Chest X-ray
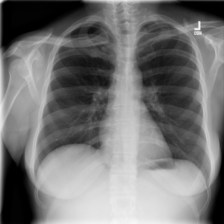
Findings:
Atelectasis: negative
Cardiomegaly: negative
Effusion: negative
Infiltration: negative
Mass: negative
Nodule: negative
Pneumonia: negative
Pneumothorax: negative
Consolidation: negative
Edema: negative
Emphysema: negative
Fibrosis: negative
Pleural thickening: negative
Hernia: negative